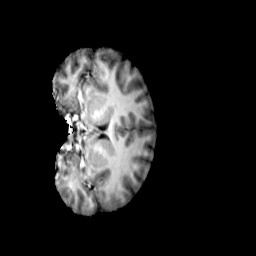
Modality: T1w
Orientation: coronal
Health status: ill
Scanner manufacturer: siemens
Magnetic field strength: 3 T
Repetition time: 2 s
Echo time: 0.00303 s